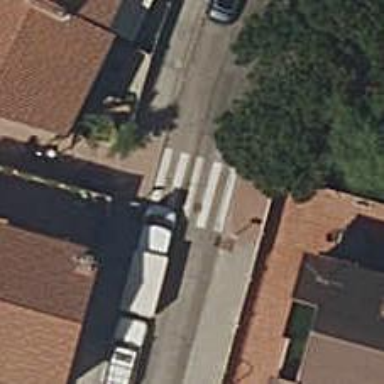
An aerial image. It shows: Uncontrolled road crossing with markings.